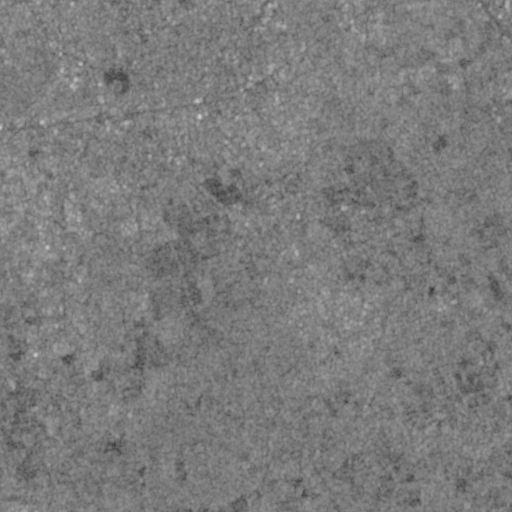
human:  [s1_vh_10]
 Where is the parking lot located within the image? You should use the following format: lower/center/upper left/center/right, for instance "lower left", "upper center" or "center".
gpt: The parking lot is located in the upper center of the image.
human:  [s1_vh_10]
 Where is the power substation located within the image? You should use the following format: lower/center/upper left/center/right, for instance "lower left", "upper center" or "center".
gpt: The power substation is located in the lower right of the image.
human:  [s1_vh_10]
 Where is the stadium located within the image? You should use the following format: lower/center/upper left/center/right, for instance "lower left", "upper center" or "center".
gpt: The stadium is located in the upper center of the image.
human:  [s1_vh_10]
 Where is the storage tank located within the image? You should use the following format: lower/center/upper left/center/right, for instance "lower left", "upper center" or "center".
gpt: The storage tank is located in the upper center of the image.
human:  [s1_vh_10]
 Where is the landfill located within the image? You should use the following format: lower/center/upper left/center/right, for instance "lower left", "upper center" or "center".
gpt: There is no landfill in the image.

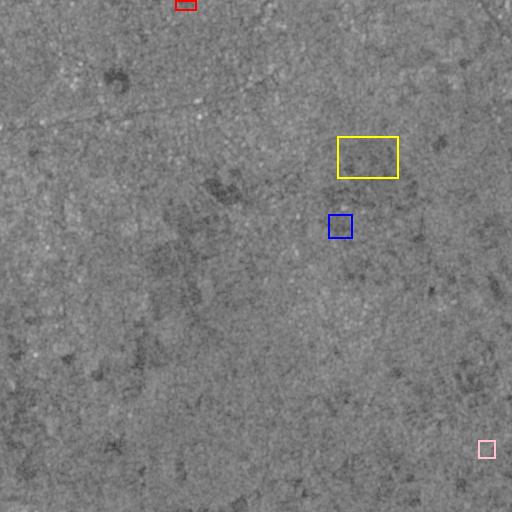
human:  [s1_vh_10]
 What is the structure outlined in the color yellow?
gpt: The structure outlined in yellow is a crop field.
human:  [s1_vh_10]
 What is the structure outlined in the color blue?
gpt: The structure outlined in blue is a park.
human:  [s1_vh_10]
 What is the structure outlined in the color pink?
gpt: The structure outlined in pink is a power substation.
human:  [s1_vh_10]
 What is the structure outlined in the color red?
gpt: The structure outlined in red is a stadium.
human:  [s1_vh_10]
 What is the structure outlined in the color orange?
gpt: There is no orange outline.